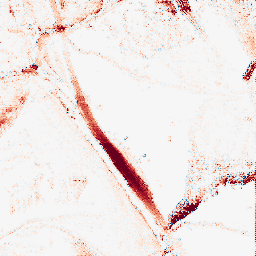
Category: morphological
Decomposition family: morphological_ellipse
Decomposition parameters: operation: opening
width: 10
height: 30
Upsampling method: regularized
Upsampling parameters: scale: 2
lambda_reg: 0.1
Upsampling scale: 2